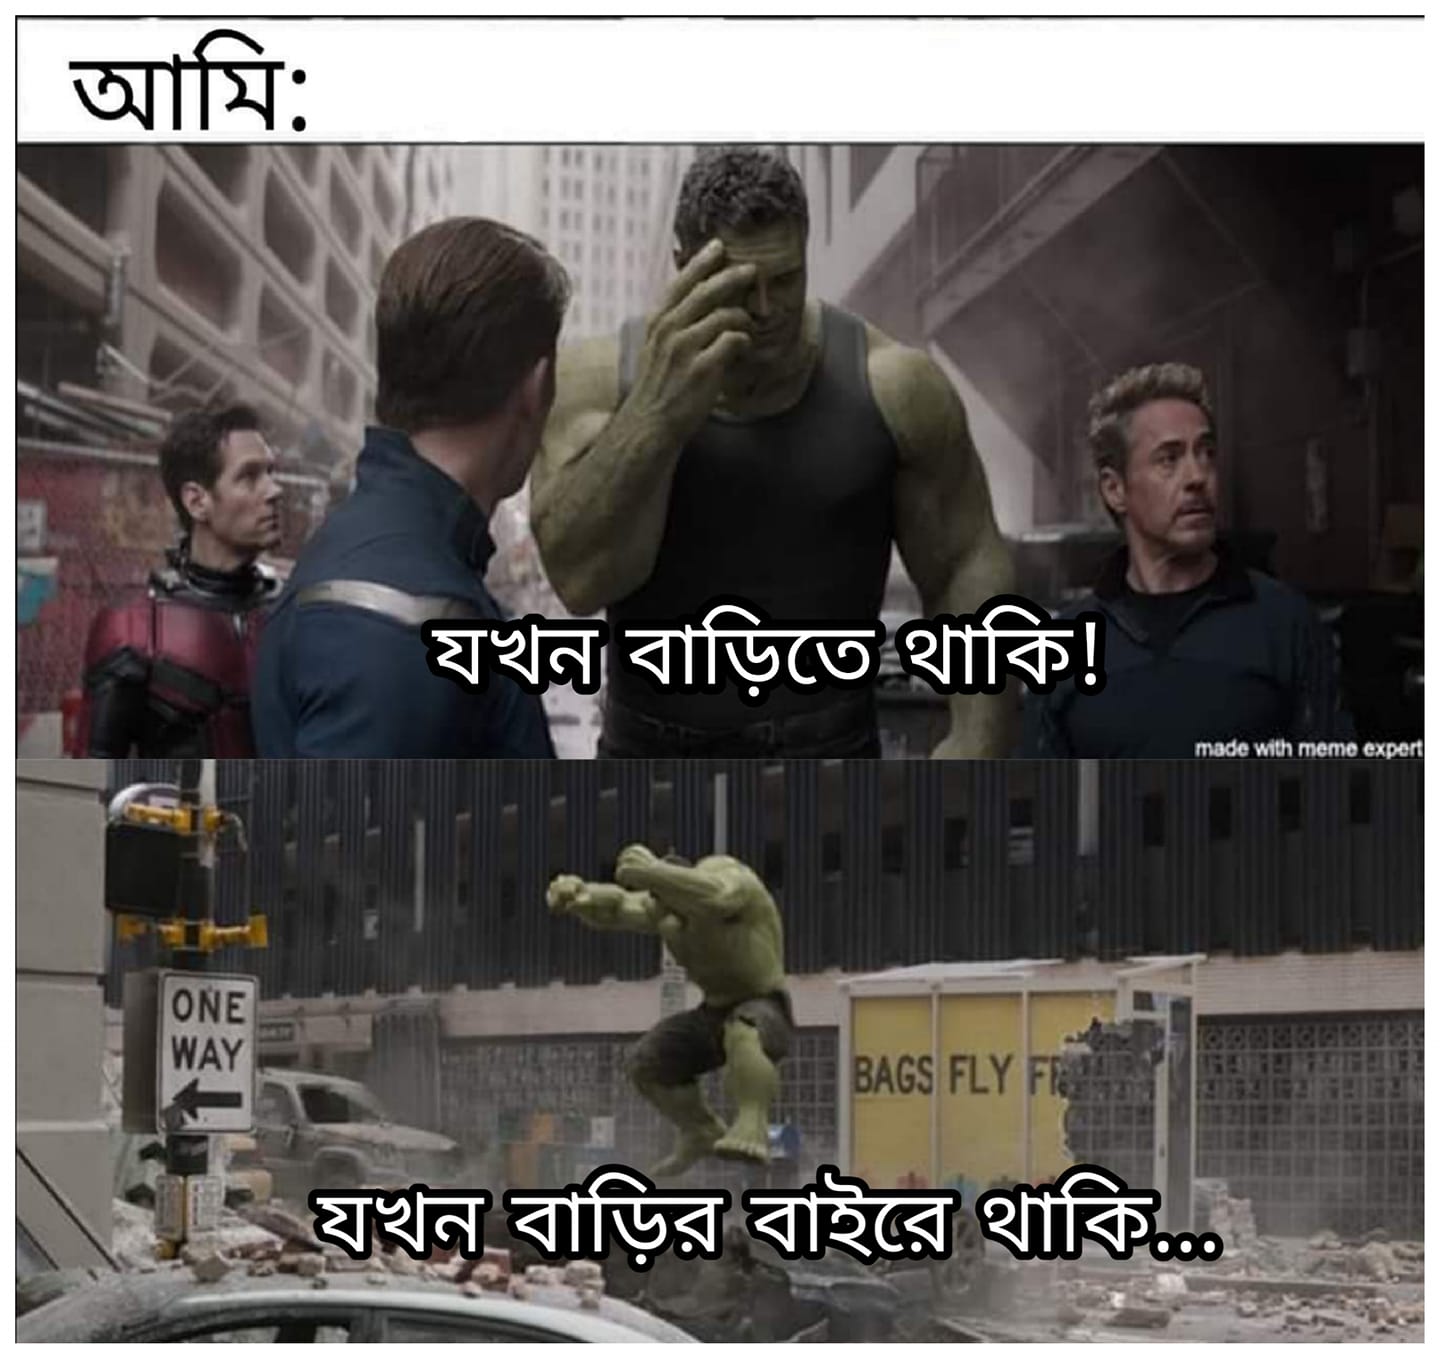
Caption: আমিঃ   যখন বাড়িতে থাকি !     যখন বাড়ির বাইরে থাকি...
Label: non-hate